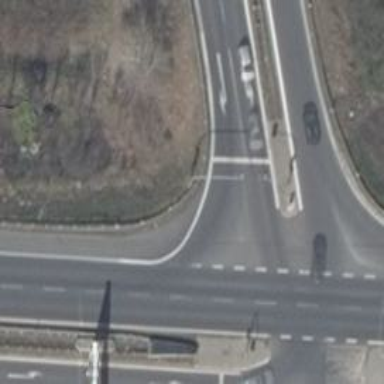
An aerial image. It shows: Road with traffic signals.